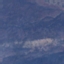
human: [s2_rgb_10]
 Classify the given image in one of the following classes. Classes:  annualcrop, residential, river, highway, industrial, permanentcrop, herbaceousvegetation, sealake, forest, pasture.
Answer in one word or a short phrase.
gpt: HerbaceousVegetation